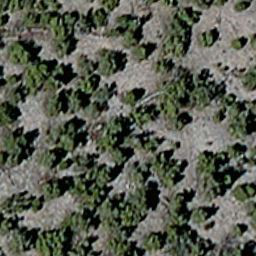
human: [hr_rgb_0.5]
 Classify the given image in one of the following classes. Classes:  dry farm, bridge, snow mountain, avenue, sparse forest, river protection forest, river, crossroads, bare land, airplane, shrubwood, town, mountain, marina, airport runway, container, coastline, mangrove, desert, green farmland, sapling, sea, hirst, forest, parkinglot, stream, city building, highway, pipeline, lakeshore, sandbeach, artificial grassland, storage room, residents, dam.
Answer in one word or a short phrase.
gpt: sparse forest